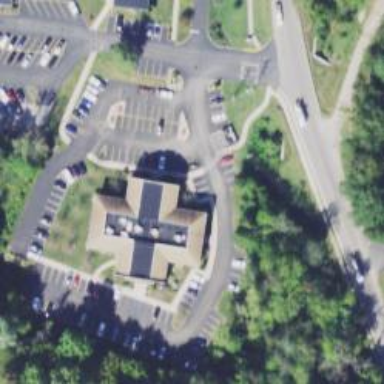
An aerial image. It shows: Healthcare clinic.